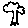
Label: tree